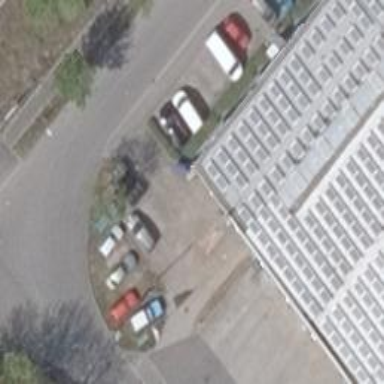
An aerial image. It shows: Car repair shop.